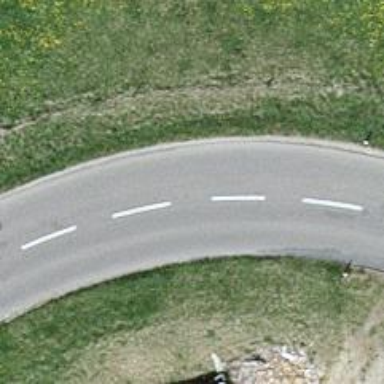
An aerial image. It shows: Tertiary road.